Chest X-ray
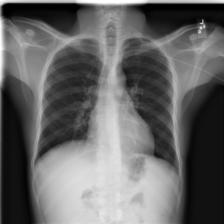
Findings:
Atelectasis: negative
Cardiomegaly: negative
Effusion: negative
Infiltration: positive
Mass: negative
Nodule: negative
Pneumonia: negative
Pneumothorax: negative
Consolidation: negative
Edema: negative
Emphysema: negative
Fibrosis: negative
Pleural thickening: negative
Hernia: negative